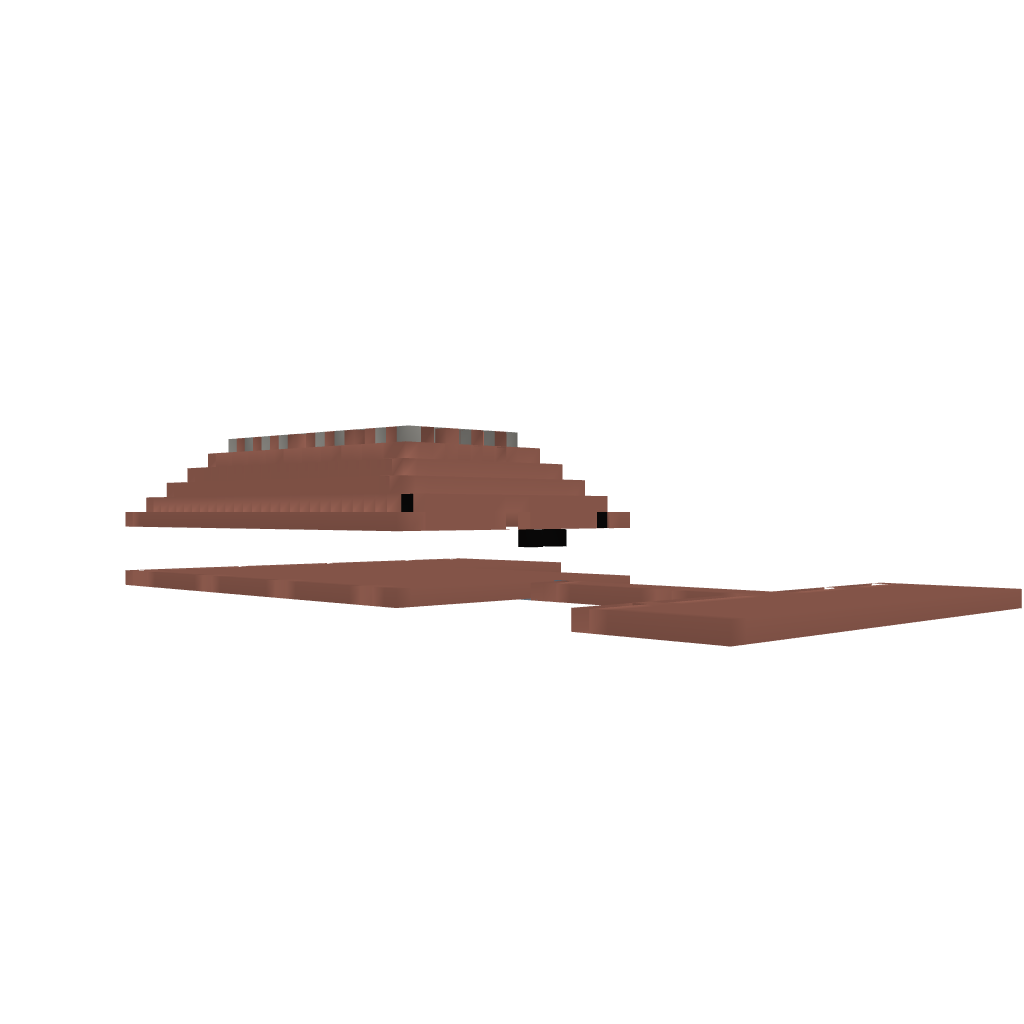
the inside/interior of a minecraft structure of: Brick mansion